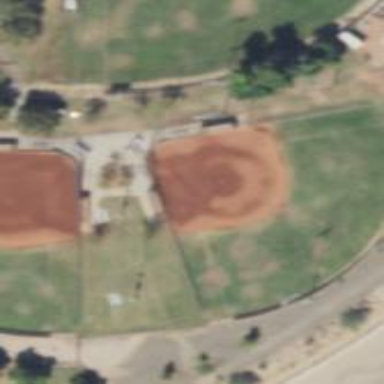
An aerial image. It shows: Softball pitch for leisure land activities.